Interaction volume radius: 5 \u00c5
Interaction volume height: 20 \u00c5
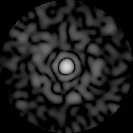
Disorder parameter: 0.8684